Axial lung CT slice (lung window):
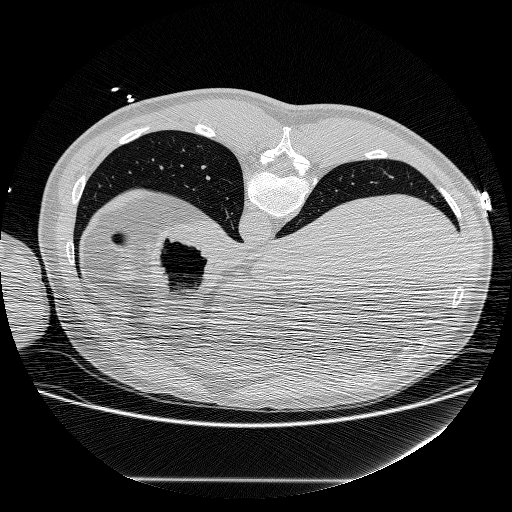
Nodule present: no